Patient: sex M, age 52
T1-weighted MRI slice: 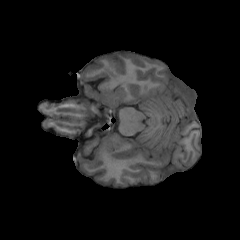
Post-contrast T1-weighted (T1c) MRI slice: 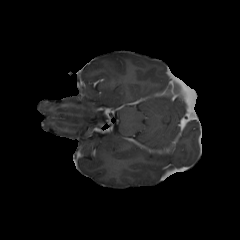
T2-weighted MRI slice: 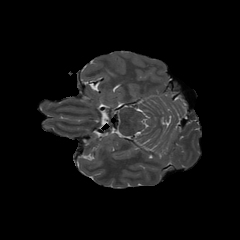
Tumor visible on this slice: yes
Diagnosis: Glioblastoma, IDH-wildtype
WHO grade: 4